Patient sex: F
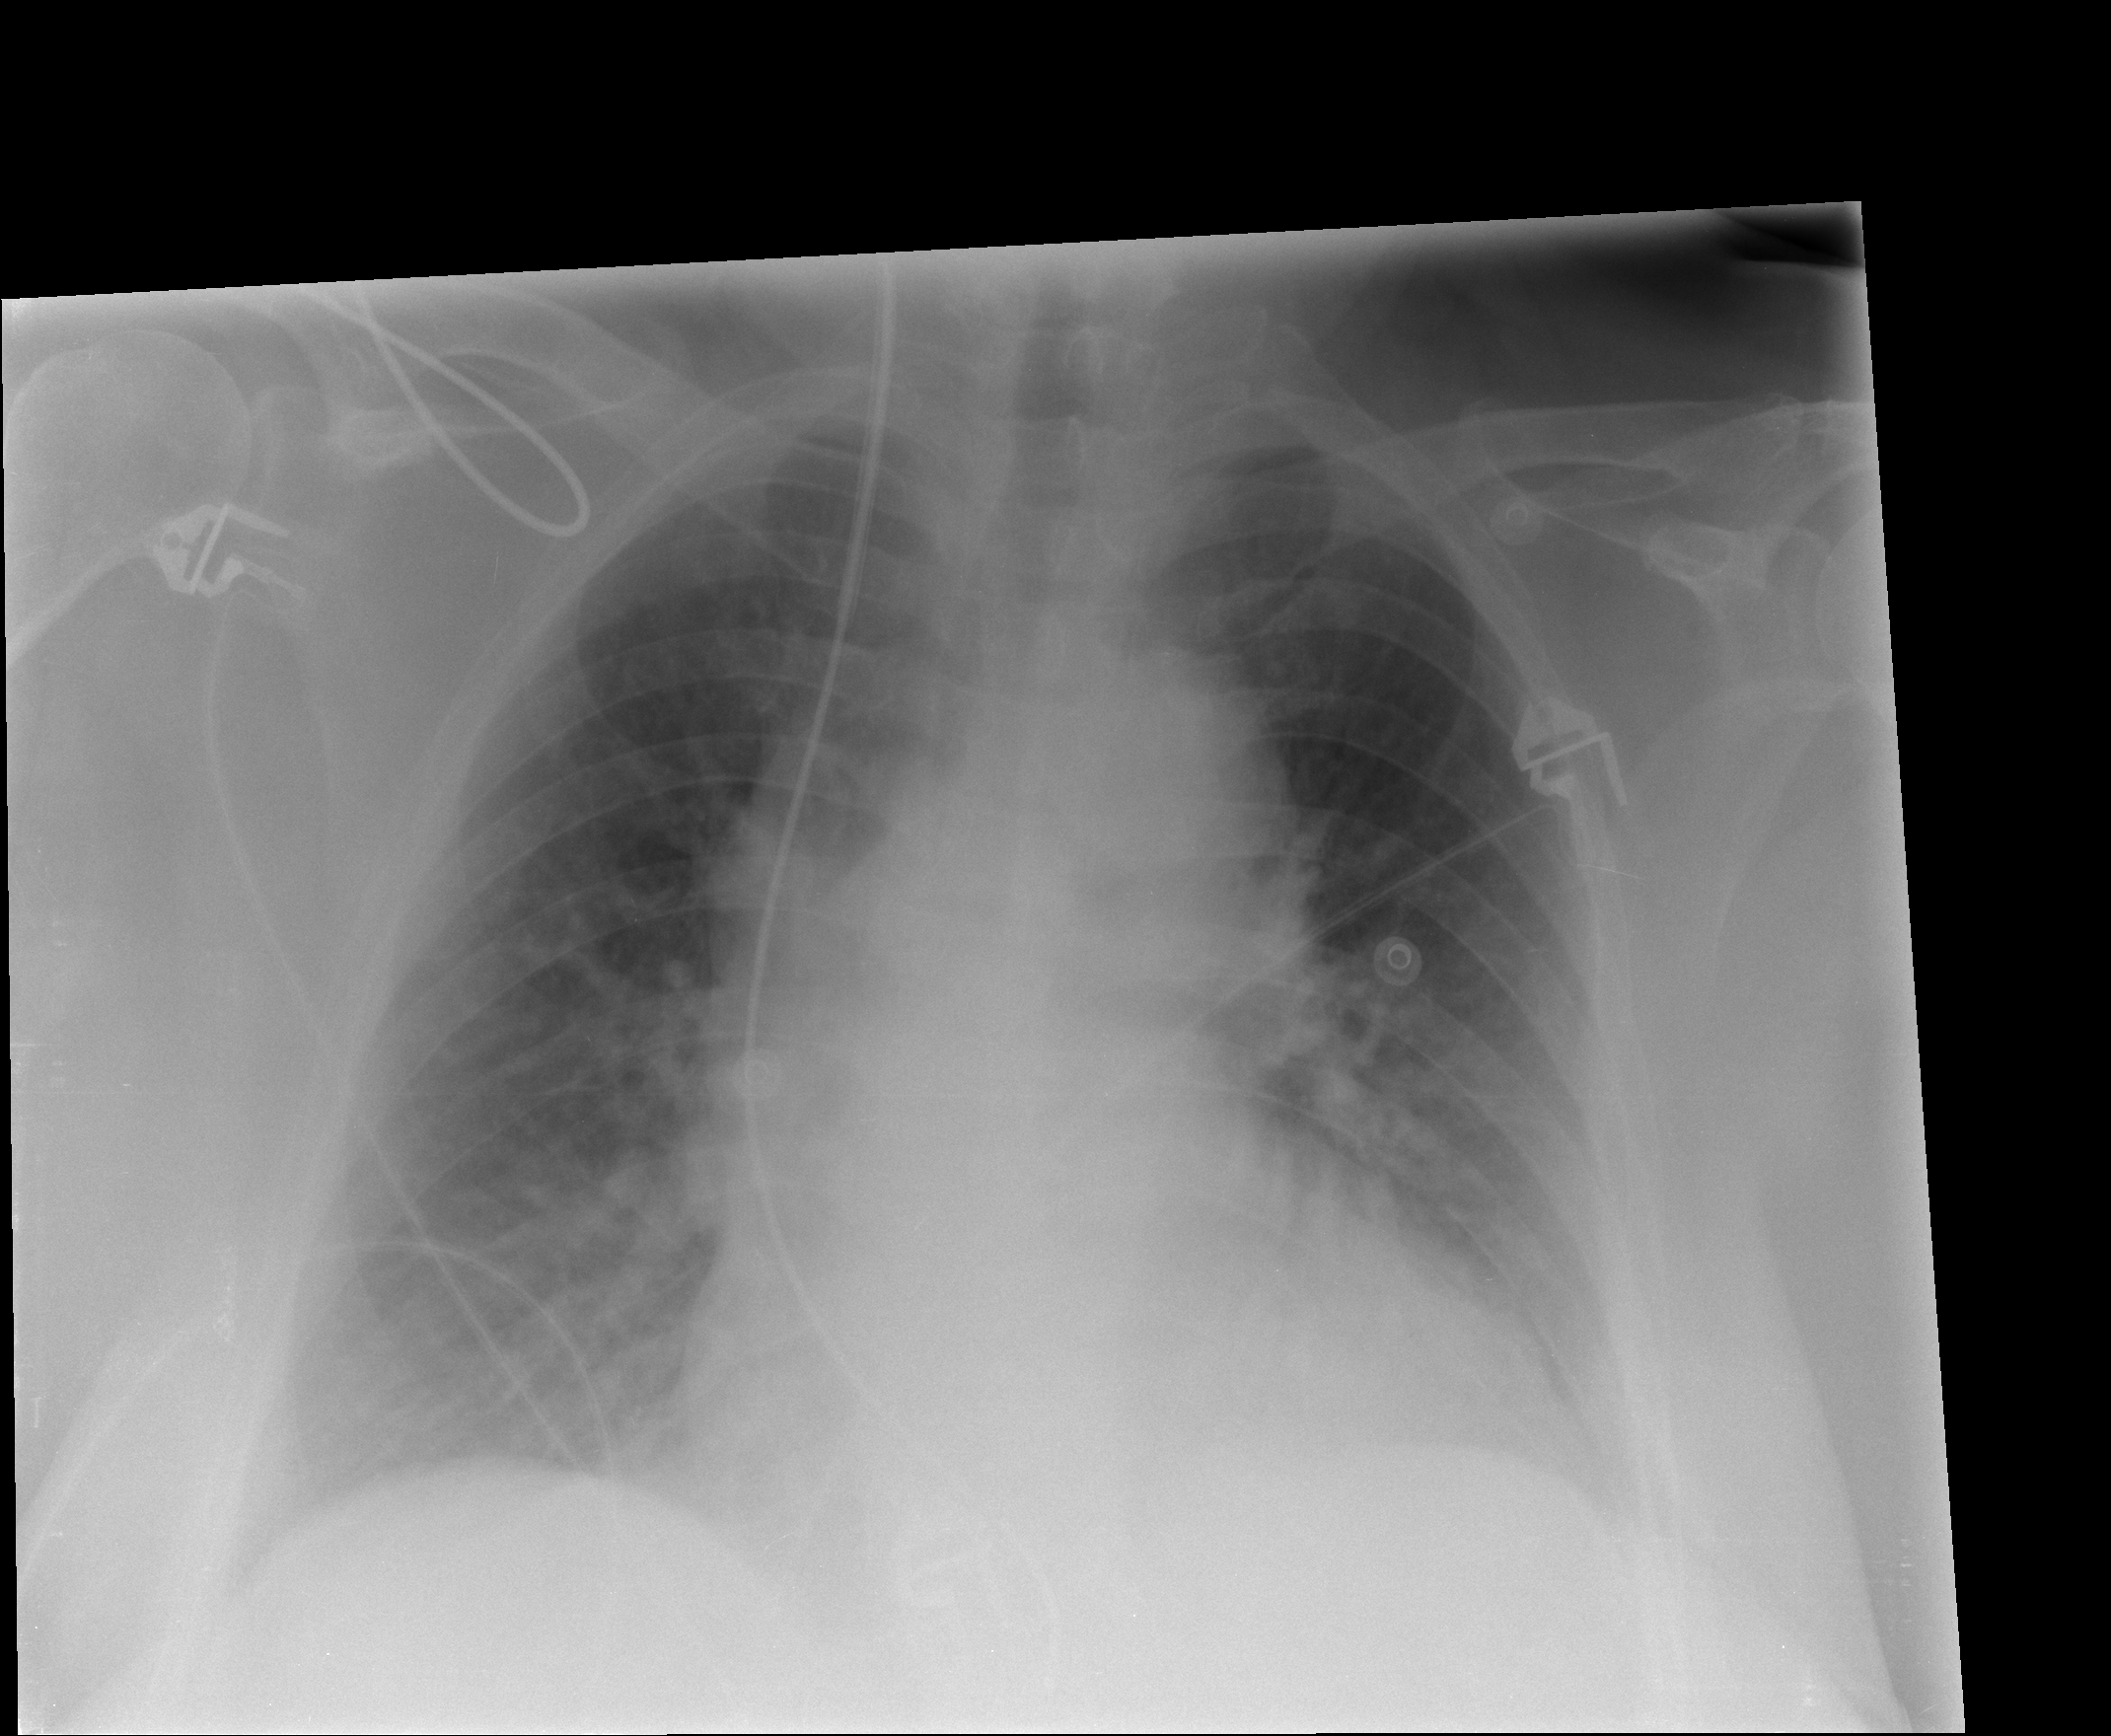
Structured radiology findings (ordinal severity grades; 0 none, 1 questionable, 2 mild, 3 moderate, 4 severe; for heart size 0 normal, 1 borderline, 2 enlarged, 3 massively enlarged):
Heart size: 1
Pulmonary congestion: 2
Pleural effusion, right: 0
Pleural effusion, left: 0
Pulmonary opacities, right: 0
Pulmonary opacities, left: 0
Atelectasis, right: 2
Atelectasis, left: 2